Question: I have an value picker in a dialog box. The user selects a value and that value is entered into an Edit Box, which is bound to a scope variable. So far so good.
I then have a button where I want to ask the access the value that is in the edit box.
I have tried using
'''
var satLoc:String = viewScope.get("selLoc");
var satLoc:String = getComponent("selLoc").getValue();
'''
neither of which works - I just get null.
My code is below. I would appreciate some help.
'''
<?xml version="1.0" encoding="UTF-8"?>
<xp:view xmlns:xp="http://www.ibm.com/xsp/core"
xmlns:xe="http://www.ibm.com/xsp/coreex">
<xp:button id="button15" style="font-weight:bold;font-size:8pt" value="Load Satellite Dialog">
<xp:eventHandler event="onclick" submit="true" refreshMode="partial" refreshId="dialogAddSat">
<xp:this.action><![CDATA[#{javascript:var d = getComponent('dialogAddSat')d.show()}]]></xp:this.action>
</xp:eventHandler>
</xp:button>
<xp:br></xp:br>
<xe:dialog id="dialogAddSat" style="width:300px">
<xe:this.title><![CDATA[#{javascript:"Make This Location A Hub"}]]></xe:this.title>
<xe:dialogButtonBar>
<xp:table id="tblCrd" style="width:99.0%">
<xp:tr>
<xp:td>
<xp:label id="label24" for="region" value="Hub Location Number" />
</xp:td>
<xp:td>
<xe:djTextBox id="djTextBox2"
style="width:35px;text-align:right">
<xe:this.dojoAttributes>
<xp:dojoAttribute name="readOnly"
value="true">
</xp:dojoAttribute>
</xe:this.dojoAttributes>
<xe:this.value><![CDATA[#{javascript:"0002"}]]></xe:this.value><xp:eventHandler event="onChange"
submit="true" refreshMode="partial" refreshId="tblCrd">
</xp:eventHandler>
</xe:djTextBox>
</xp:td>
<xp:td style="text-align:right">
<xp:button id="button13" value="Attach Satellite">
<xp:eventHandler event="onclick"
submit="true" refreshMode="complete" id="eventHandler7"
disableValidators="true">
<xp:this.script><![CDATA[XSP.closeDialog('#{id:dialogMakeHub}');]]></xp:this.script>
<xp:this.action>
<xp:actionGroup>
<xp:confirm>
<xp:this.message><![CDATA[#{javascript:try {
var satLoc:String = viewScope.get("selLoc");
//var satLoc:String = getComponent("selLoc").getValue();
var hubLoc = "0002";
//var hubLoc:String = document1.getDocument().getItemValueString("locNum");
return "Make Location " + satLoc + " a Satellite for Location Number " + hubLoc
} catch(e){
return e;
}
}]]></xp:this.message>
</xp:confirm>
<xp:executeScript>
<xp:this.script><![CDATA[#{javascript:print ("Here")}]]></xp:this.script>
</xp:executeScript>
</xp:actionGroup>
</xp:this.action>
</xp:eventHandler>
</xp:button></xp:td>
</xp:tr>
<xp:tr>
<xp:td>
<xp:label id="label25" for="region" value="Select Location..." />
</xp:td><xp:td>
<xp:inputText id="selLoc" value="#{viewScope.selLoc}"></xp:inputText>
<xe:valuePicker id="valuePicker77"
dialogTitle="Choose A Location To Add As A Satellite"
pickerIcon="/picker.png" for="selLoc">
<xe:this.dataProvider>
<xe:simpleValuePicker>
<xe:this.valueList><![CDATA[#{javascript:import xpUtilities
var tmpLocView:NotesView = database.getView("(DbLocsOperActiveLOnly)");
var arr = new Array();
var tmpLocNum:String;
var hubLocNum:String;
//hubLocNum = padToFour(document1.getDocument().getItemValueString("locNum"));
hubLocNum = "0002;"
//arr[0] = hublocNum
var tmpLocDoc:NotesDocument = tmpLocView.getFirstDocument();
while (tmpLocDoc != null) {
tmpLocNum = tmpLocDoc.getItemValueString("locNum");
if (tmpLocNum != hubLocNum)
{arr.push(tmpLocDoc.getItemValueString("locNum"));}
var tmpdoc = tmpLocView.getNextDocument(tmpLocDoc);
tmpLocDoc.recycle();
tmpLocDoc = tmpdoc;
}
return arr
}]]></xe:this.valueList>
</xe:simpleValuePicker>
</xe:this.dataProvider>
</xe:valuePicker></xp:td>
<xp:td style="text-align:right">
<xp:button value="Cancel" id="button10">
<xp:eventHandler event="onclick"
submit="true" refreshMode="complete" id="eventHandler4">
<xp:this.script><![CDATA[XSP.closeDialog('#{id:dialogAddSat}')]]></xp:this.script>
</xp:eventHandler>
</xp:button></xp:td>
</xp:tr>
<xp:tr>
<xp:td>
</xp:td>
<xp:td>
</xp:td>
<xp:td style="text-align:right">
</xp:td>
</xp:tr>
</xp:table>
</xe:dialogButtonBar>
</xe:dialog>
</xp:view>
'''

I have found a solution. I had an action group with a Confirmation Action. I was trying to get the value in the confirmation action. For some reason, it doesn't work there. I just ignore it in the confirmation action and now it work.
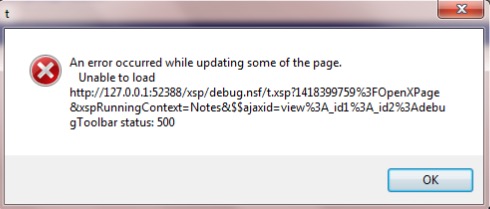
Answer: The problem is about the timing. On the following code, you compute a confirmation text. But this is being computed at the server side, when it's being rendered. At the time of rendering, the viewScope variable is empty.
'''
<xp:button
id="button13"
value="Attach Satellite">
<xp:eventHandler
event="onclick"
submit="true"
refreshMode="complete"
id="eventHandler7"
disableValidators="true">
<xp:this.script><![CDATA[XSP.closeDialog('#{id:dialogMakeHub}');]]></xp:this.script>
<xp:this.action>
<xp:actionGroup>
<xp:confirm>
<xp:this.message><![CDATA[#{javascript:try {
var satLoc:String = viewScope.get("selLoc");
//var satLoc:String = getComponent("selLoc").getValue();
var hubLoc = "0002";
//var hubLoc:String = document1.getDocument().getItemValueString("locNum");
return "Make Location " + satLoc + " a Satellite for Location Number " + hubLoc
} catch(e){
return e;
}}]]>
</xp:this.message>
</xp:confirm>
<xp:executeScript>
<xp:this.script><![CDATA[#{javascript:print ("Here")}]]></xp:this.script>
</xp:executeScript>
</xp:actionGroup>
</xp:this.action>
</xp:eventHandler>
</xp:button>
'''
If you refresh the button component when the input value changes, it will show the correct value. However, I'd prefer computing the value of the confirmation on the client side, in the script attribute. Closing dialog should be the final action (if the user does not confirm the value, it shouldn't be closed. Here is the modified version.
'''
<xp:button
id="button13"
value="Attach Satellite">
<xp:eventHandler
event="onclick"
submit="true"
refreshMode="complete"
id="eventHandler7"
onComplete="XSP.closeDialog('#{id:dialogAddSat}');"
disableValidators="true">
<xp:this.action>
<xp:actionGroup>
<xp:executeScript>
<xp:this.script><![CDATA[#{javascript:print ("Here")}]]></xp:this.script>
</xp:executeScript>
</xp:actionGroup>
</xp:this.action>
<xp:this.script><![CDATA[return confirm("Location will be set "+dojo.byId('#{id:selLoc}').value+". Confirm?")]]></xp:this.script>
</xp:eventHandler>
</xp:button>
'''